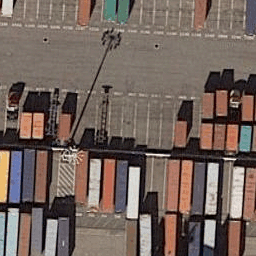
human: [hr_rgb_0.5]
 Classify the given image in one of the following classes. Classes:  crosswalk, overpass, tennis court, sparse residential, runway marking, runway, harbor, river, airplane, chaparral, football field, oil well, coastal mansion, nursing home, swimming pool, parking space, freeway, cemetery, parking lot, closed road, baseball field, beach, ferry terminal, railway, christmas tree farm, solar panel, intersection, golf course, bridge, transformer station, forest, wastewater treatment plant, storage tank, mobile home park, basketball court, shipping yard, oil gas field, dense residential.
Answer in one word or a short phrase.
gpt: shipping yard